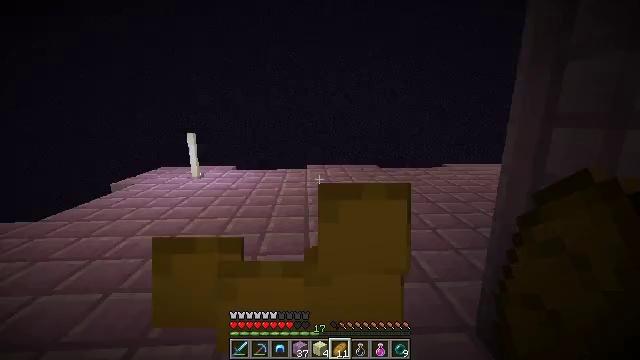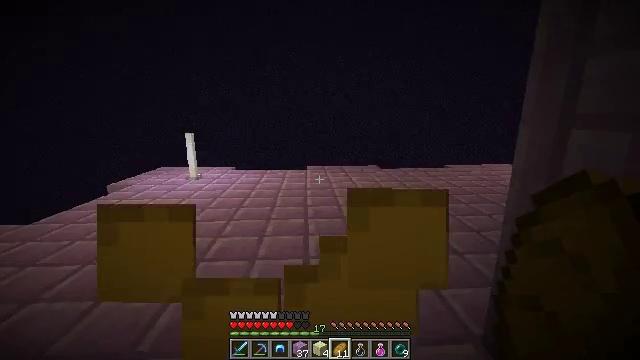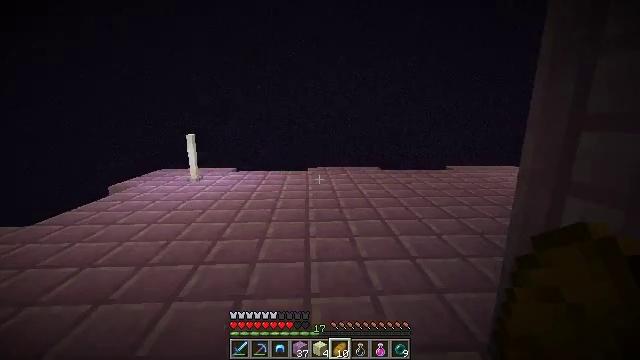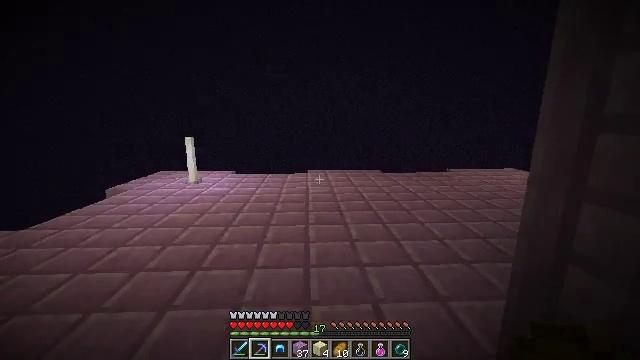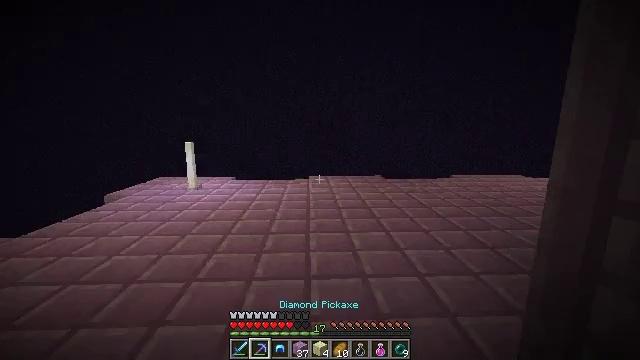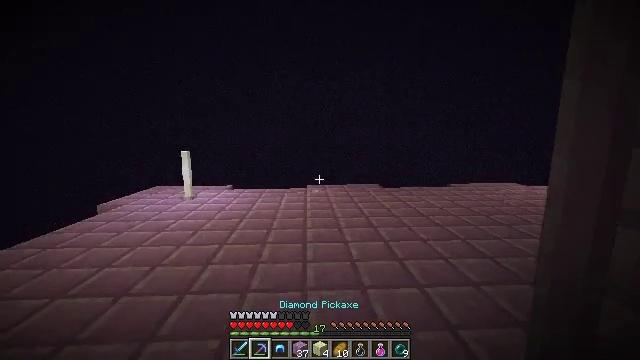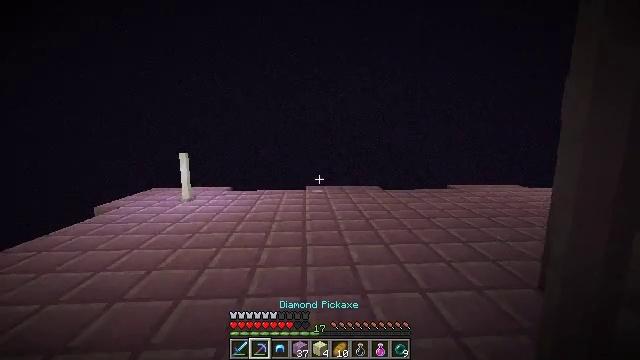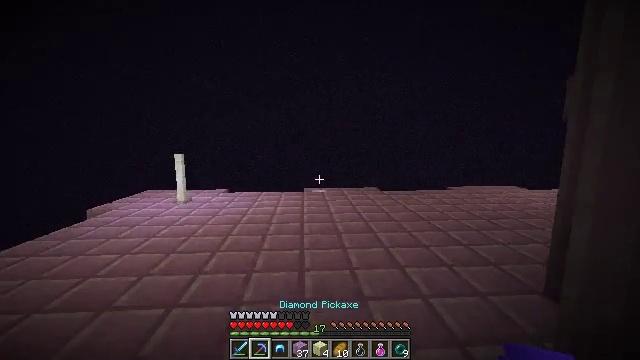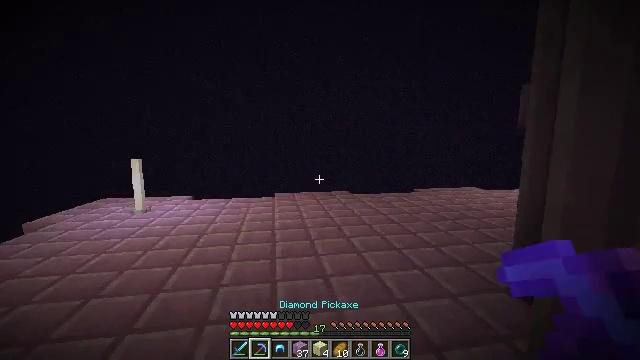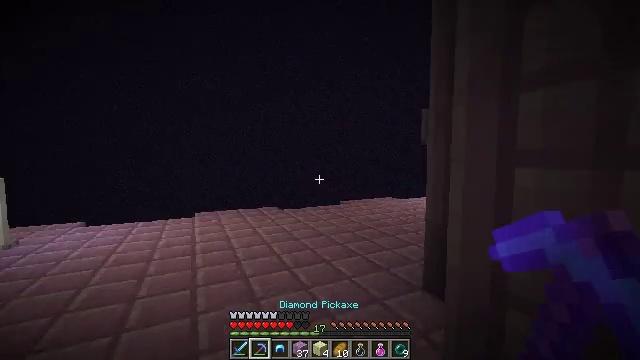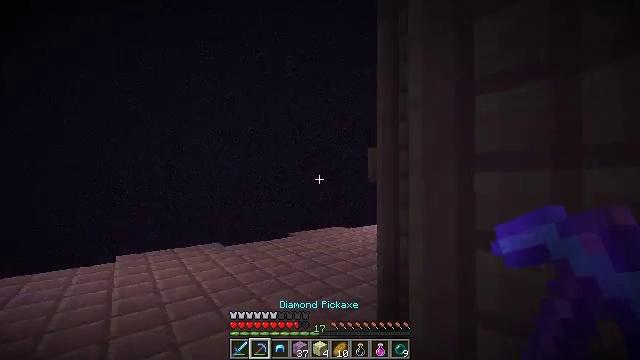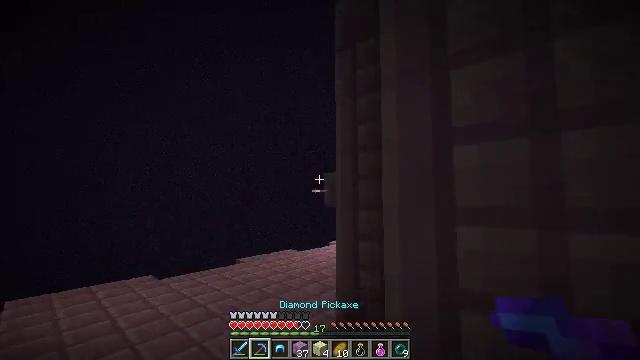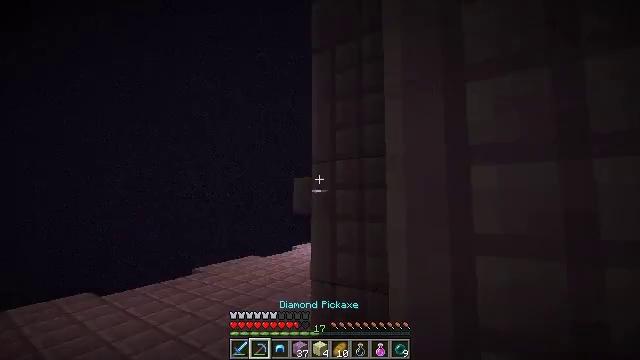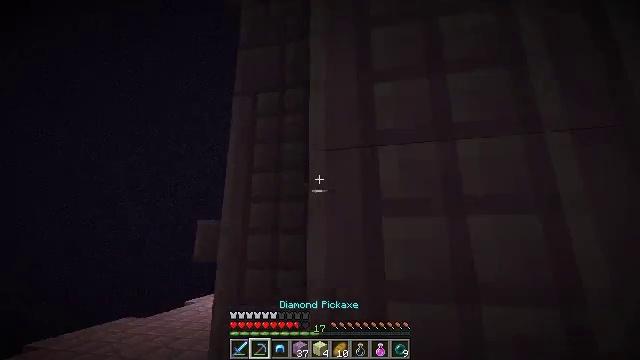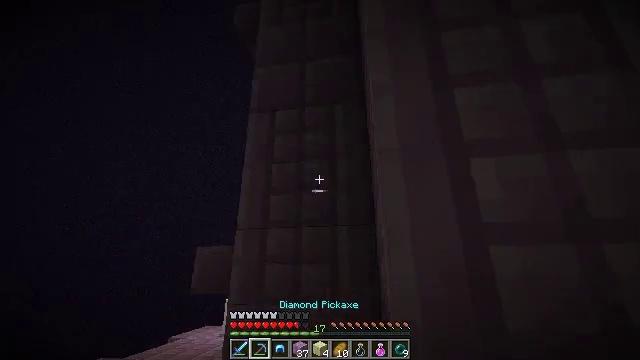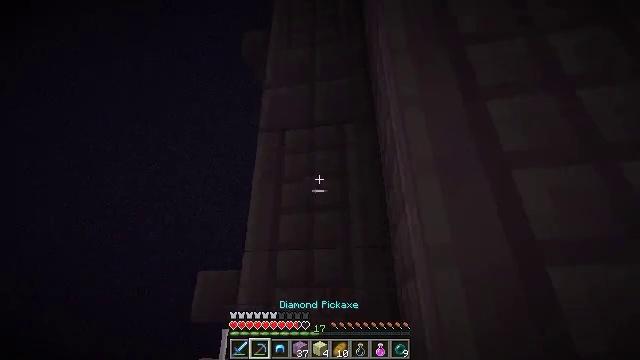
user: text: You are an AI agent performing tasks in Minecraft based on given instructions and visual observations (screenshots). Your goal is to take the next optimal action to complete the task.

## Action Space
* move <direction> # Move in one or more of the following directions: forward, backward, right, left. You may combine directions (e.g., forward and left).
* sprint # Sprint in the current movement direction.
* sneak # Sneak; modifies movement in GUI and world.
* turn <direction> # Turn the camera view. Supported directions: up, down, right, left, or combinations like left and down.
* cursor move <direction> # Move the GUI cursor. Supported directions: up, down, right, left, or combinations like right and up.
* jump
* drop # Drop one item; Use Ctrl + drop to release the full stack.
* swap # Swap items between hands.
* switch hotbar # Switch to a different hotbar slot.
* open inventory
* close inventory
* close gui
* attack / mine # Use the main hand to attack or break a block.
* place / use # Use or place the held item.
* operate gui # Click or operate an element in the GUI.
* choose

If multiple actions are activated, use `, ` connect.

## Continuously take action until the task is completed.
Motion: motion action
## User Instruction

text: Collect purpur pillar from the End city.
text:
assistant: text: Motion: move forward
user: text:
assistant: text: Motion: move forward
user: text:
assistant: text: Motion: move forward, switch to hotbar 2
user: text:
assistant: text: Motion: move forward, turn up, switch to hotbar 2
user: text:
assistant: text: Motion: move forward, turn up, switch to hotbar 2
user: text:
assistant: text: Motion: move forward
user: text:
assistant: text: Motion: move forward
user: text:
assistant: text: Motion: move forward, turn right
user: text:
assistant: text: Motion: move forward, turn right and up
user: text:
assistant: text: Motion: move forward, turn right and up
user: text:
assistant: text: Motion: move forward and move left, turn right and up
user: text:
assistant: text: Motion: move forward and move left, turn right
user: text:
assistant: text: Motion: move forward and move left, turn right and up
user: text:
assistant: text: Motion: move forward and move left, turn right and up
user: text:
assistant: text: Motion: move forward and move left, turn up
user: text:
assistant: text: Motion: move forward and move left, turn left and up
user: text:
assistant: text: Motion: move forward and move left, turn left and up
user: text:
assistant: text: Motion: move forward and move left
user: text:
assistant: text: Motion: move forward and move left
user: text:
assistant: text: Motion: move forward and move left, turn left and down
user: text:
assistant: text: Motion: move forward and move left, turn left and down
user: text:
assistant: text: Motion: move forward and move left
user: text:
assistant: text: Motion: move forward and move left
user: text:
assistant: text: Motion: move forward and move left
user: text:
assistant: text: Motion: move forward and move left, turn right and down
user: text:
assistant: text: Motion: move forward and move left, turn right and down
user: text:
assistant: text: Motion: move forward and move left, turn right and down
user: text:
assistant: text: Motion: move forward and move left, turn right and down
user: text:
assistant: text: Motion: move forward and move left, turn right and down
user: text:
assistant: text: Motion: move forward and move left, turn right and down